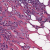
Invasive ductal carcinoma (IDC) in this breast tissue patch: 1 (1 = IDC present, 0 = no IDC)